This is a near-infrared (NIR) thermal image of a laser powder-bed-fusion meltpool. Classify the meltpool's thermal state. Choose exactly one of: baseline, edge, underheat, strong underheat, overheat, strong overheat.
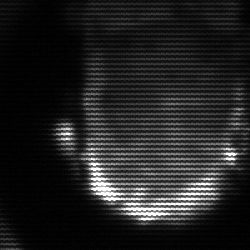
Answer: baseline